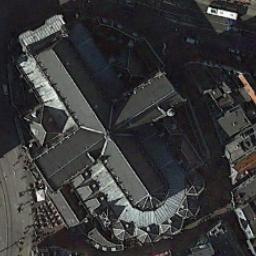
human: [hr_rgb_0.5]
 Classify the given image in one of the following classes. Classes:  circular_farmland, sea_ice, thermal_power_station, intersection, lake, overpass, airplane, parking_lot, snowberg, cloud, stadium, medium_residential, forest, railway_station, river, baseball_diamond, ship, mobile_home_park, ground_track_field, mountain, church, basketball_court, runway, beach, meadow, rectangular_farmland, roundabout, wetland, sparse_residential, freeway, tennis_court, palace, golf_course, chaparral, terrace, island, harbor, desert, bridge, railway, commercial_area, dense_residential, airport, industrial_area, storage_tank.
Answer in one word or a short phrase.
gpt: church